Field crop: maize
Growth stage: 2
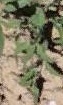
Species: atriplex